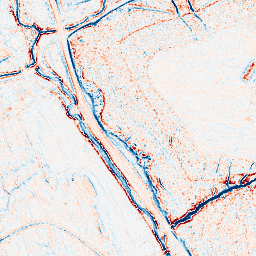
Category: edge_preserving
Decomposition family: anisotropic_diffusion
Decomposition parameters: iterations: 20
kappa: 100
gamma: 0.05
Upsampling method: bicubic_3x
Upsampling parameters: scale: 3
Upsampling scale: 3